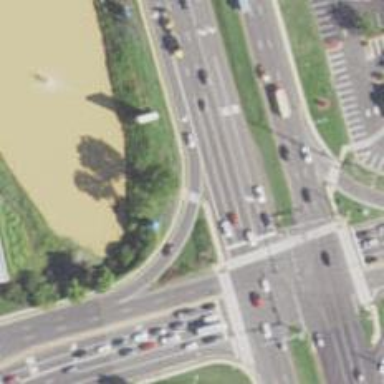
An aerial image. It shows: Asphalt road with primary link designation.